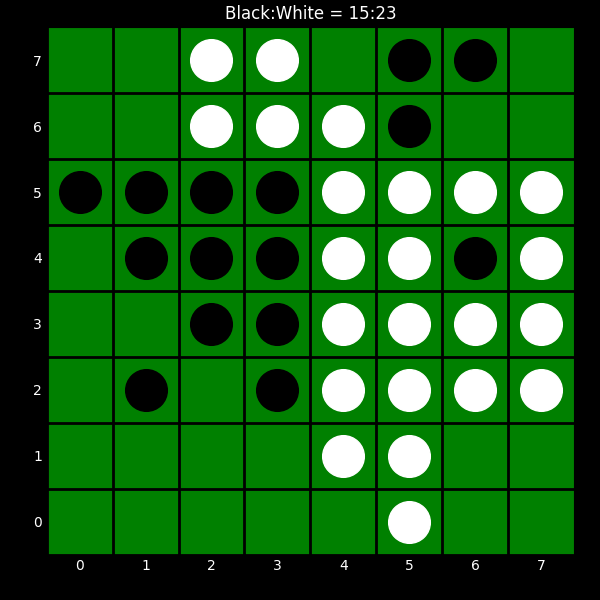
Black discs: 15
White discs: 23